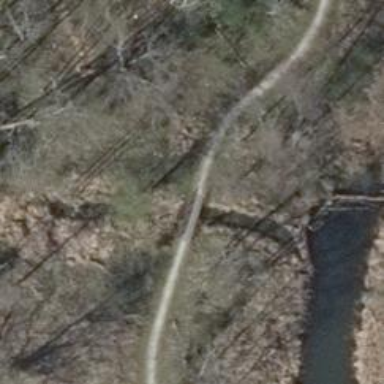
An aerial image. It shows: Path leading to bridge.